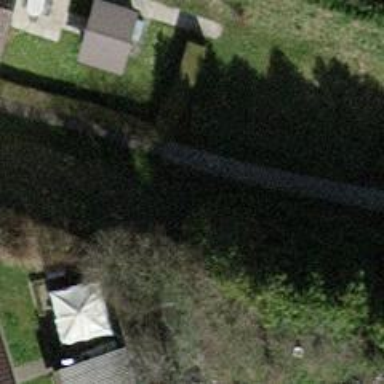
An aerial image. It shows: Abandoned railway next to footway.